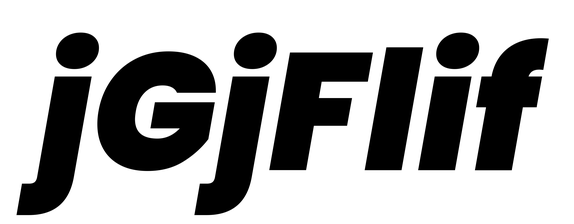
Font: Poppins-BlackItalic